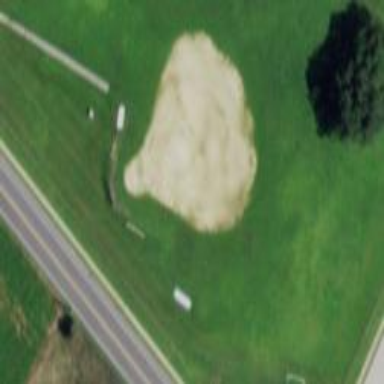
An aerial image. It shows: Baseball pitch for leisure land.